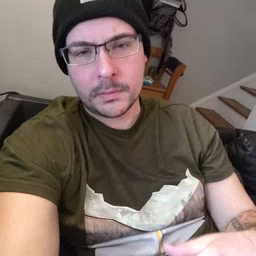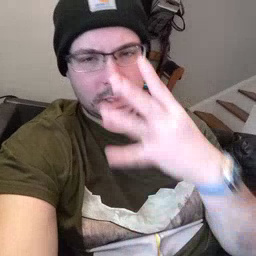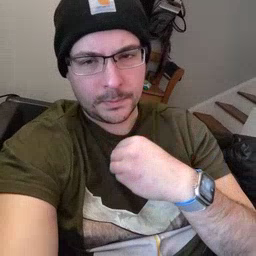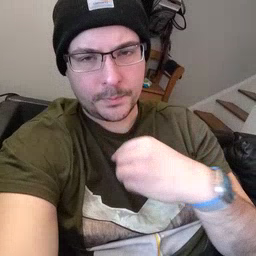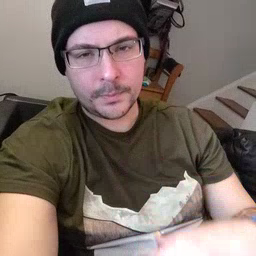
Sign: sleep